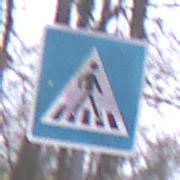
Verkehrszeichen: FussgaengerueberwegLinks
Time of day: Midday
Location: Outdoor (Nature)
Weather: Overcast
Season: Autumn
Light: Natural